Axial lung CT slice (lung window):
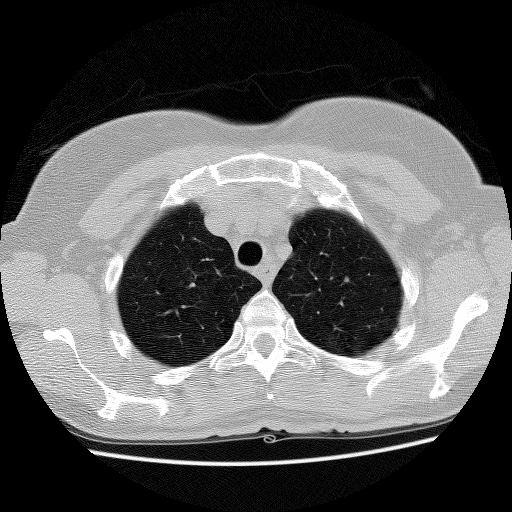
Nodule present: no